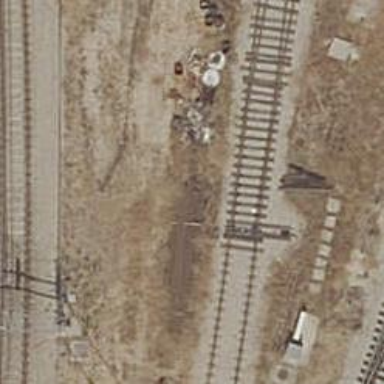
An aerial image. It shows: Rail yard with electrified contact lines for railway operations.